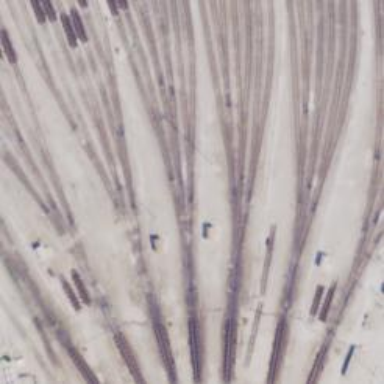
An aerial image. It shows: Railway yard used for servicing trains.